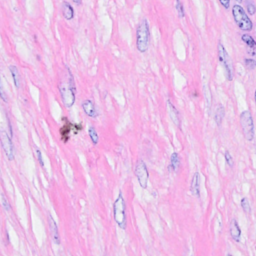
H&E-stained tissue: Breast